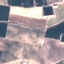
Land use / land cover: PermanentCrop